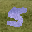
Label: 5